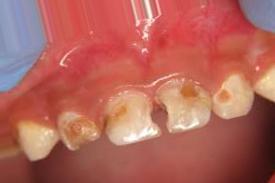
Condition: Caries